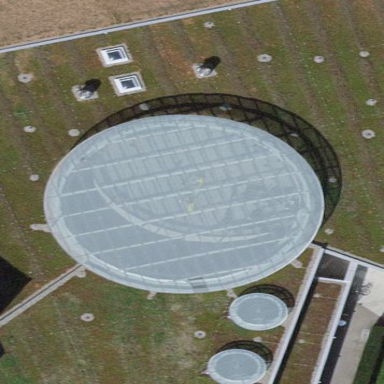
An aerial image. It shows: Close-up view of roof part of building.